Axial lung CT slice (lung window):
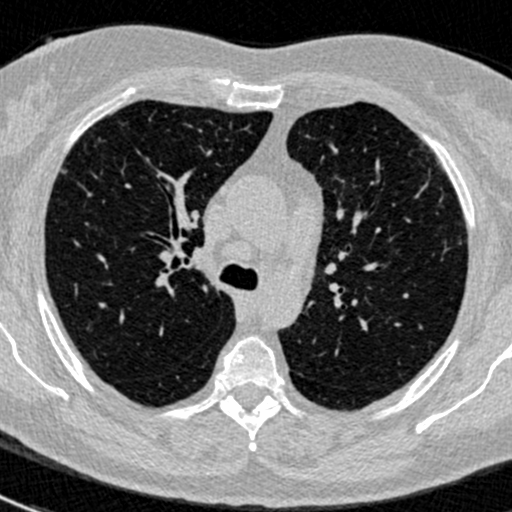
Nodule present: no